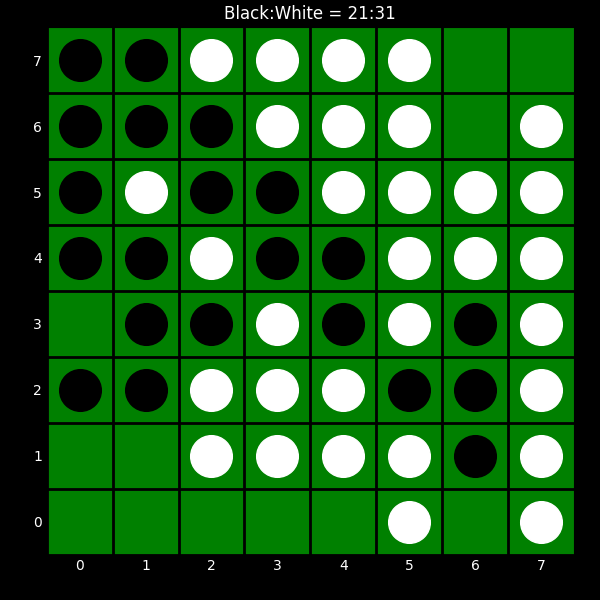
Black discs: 21
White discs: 31